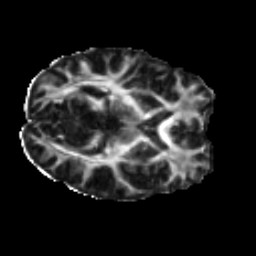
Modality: FA
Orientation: axial
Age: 33
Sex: female
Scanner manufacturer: ge
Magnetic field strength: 3 T
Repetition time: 7.8 s
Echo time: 0.0642 s